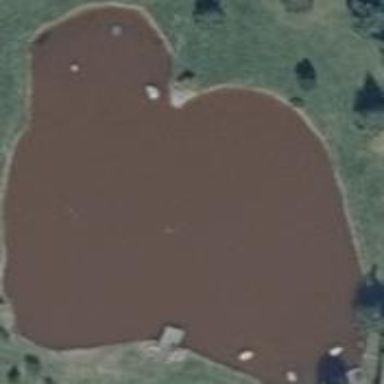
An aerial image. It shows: Pond surrounded by natural water.